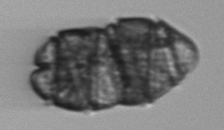
Label: Margalefidinium